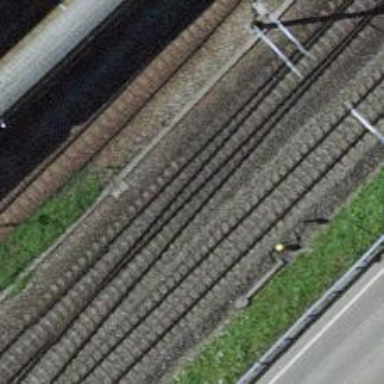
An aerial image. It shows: Railway siding with one electrified track and contact line.